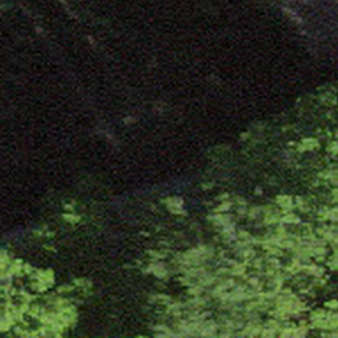
Label: other